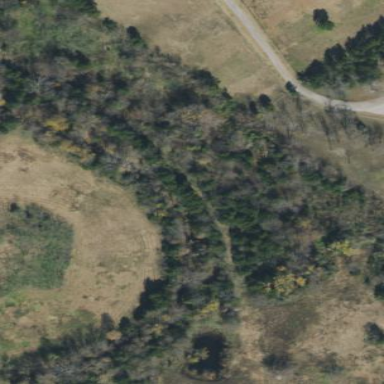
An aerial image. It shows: Forested area with grass zoning.